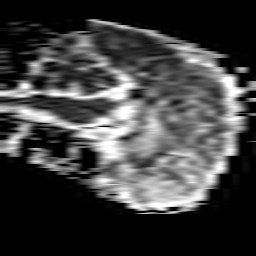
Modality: ADC
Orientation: sagittal
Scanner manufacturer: philips
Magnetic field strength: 1.5 T
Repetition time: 4.822 s
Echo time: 0.07764 s